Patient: sex M, age 61
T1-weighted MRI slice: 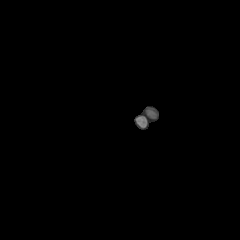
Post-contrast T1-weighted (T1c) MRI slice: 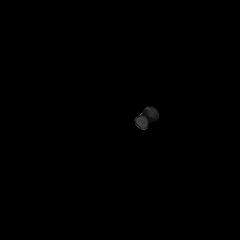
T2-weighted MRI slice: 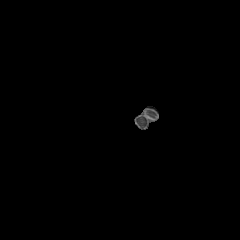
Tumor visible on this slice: no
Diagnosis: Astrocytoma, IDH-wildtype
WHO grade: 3